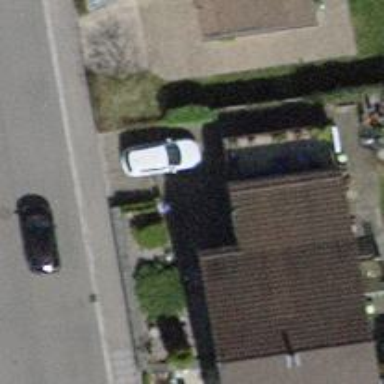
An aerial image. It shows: Building with tile roof.